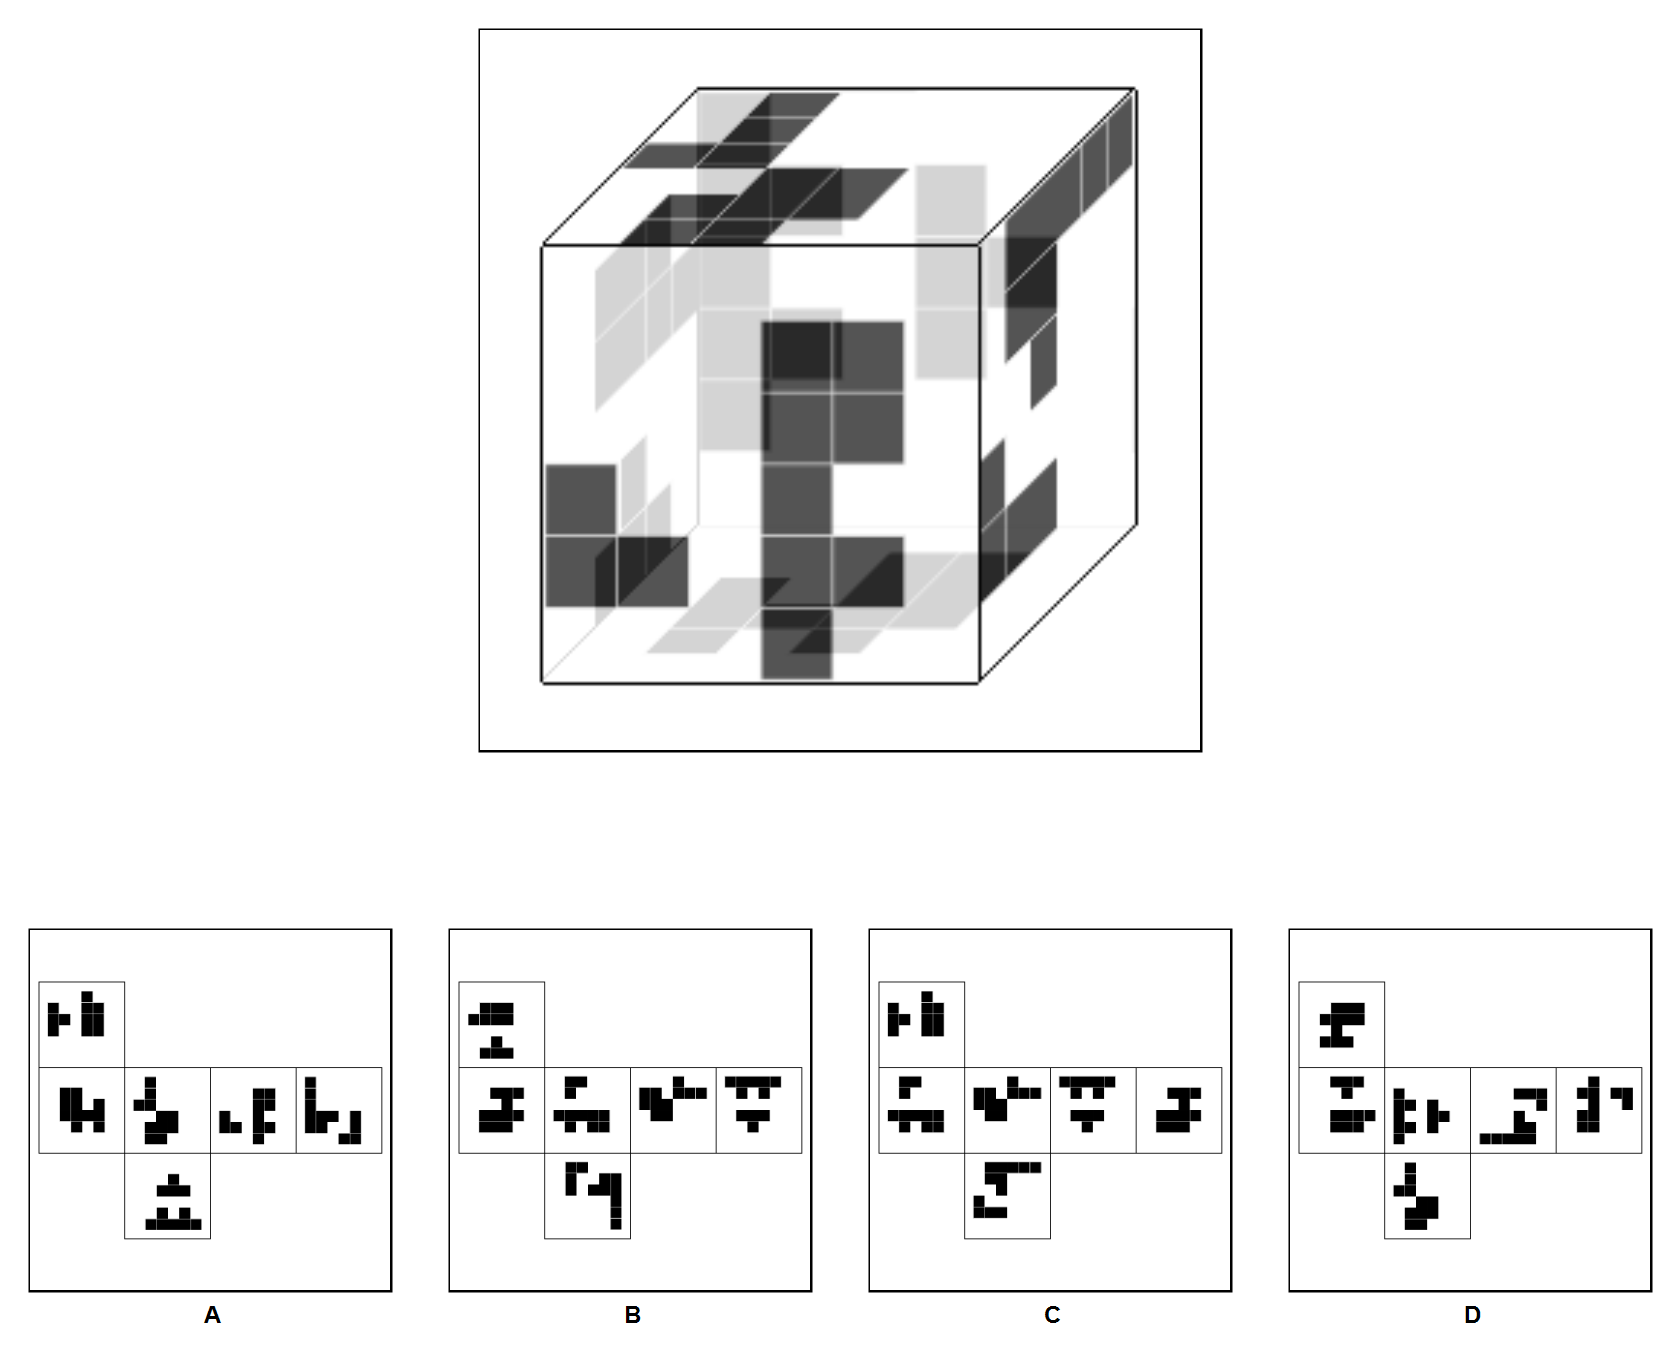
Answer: A